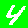
Digit: 4